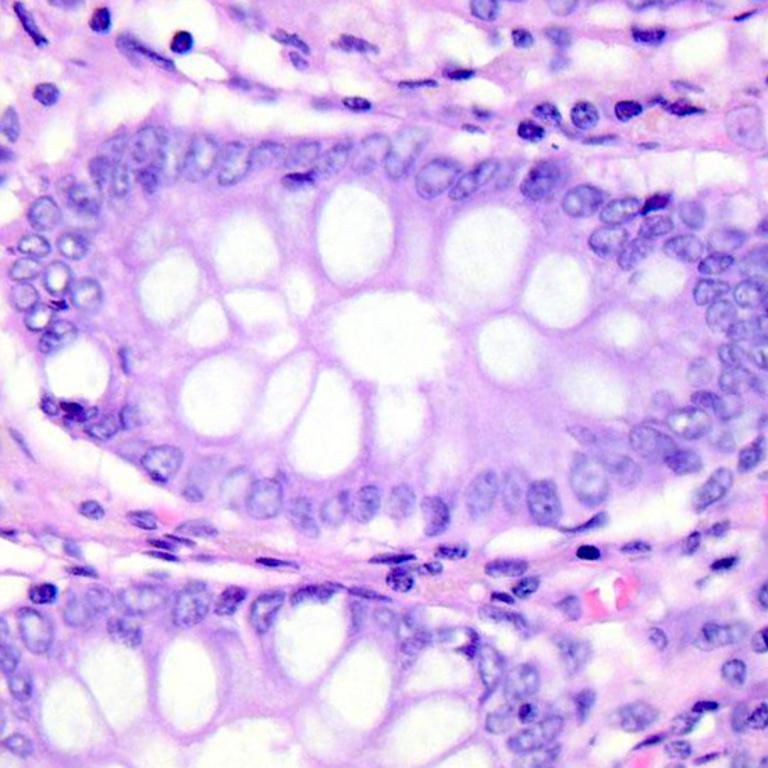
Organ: colon
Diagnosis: benign